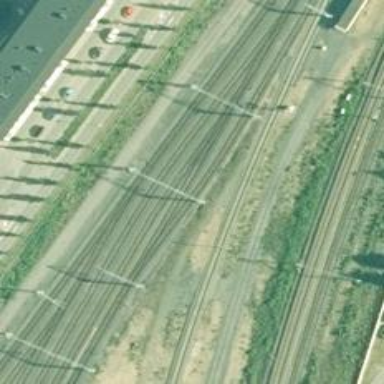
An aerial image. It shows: Railway yard with electrified contact lines.